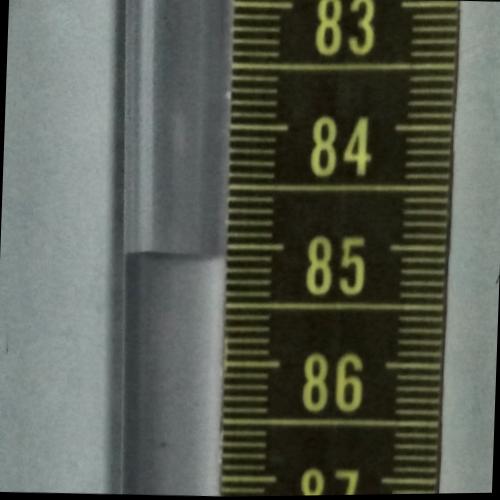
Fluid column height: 85.1 cm